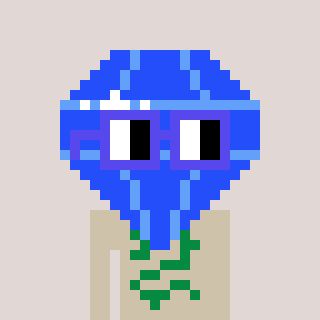
a pixel art character with square blue glasses, a blue diamond-shaped head and a bege-colored body on a warm background